Question: I want to make an app like this

I have followed <URL>. I also implement the 'AbsListView.MultiChoiceModeListener' in a separate class because I want to reuse it in several Fragments and Activities.
My problem is: when I long-press the list item, . It responded to a click however (shows that the selector is working).
I have checked and tried-and-error my codes over and over again to make sure I follow everything on the guide correctly, have browsed many trouble-shootings on this topic, but still I can't figure out why the contextual action bar doesn't come up.
Here is one of the Fragments:
'''
public class List extends Bookshelf {
@Override
public View onCreateView(LayoutInflater inflater, ViewGroup container, Bundle savedInstanceState) {
View rootView = inflater.inflate(R.layout.fragment_list, container, false);
ListView list = (ListView) rootView.findViewById(R.id.book_list);
list.setAdapter(new BookListAdapter(getActivity()));
list.setChoiceMode(ListView.CHOICE_MODE_MULTIPLE_MODAL);
list.setMultiChoiceModeListener(new MultiChoiceCallback(list));
return rootView;
}
private static class BookListAdapter extends BaseAdapter {
private LayoutInflater mInflater;
public BookListAdapter(Context context) {
mInflater = LayoutInflater.from(context);
}
public int getCount() {
return 100;
}
public Object getItem(int position) {
return position;
}
public long getItemId(int position) {
return position;
}
public View getView(int position, View convertView, ViewGroup parent) {
ViewHolder holder;
if (convertView == null) {
convertView = mInflater.inflate(R.layout.view_item_book_1text, null);
holder = new ViewHolder();
convertView.setTag(holder);
} else {
holder = (ViewHolder) convertView.getTag();
}
return convertView;
}
static class ViewHolder {
TextView title;
ImageView cover;
}
}
}
'''
Here is the MultiChoiceModeListener ('MultiChoiceCallback.java'):
'''
public class MultiChoiceCallback implements MultiChoiceModeListener {
AbsListView usingView;
public MultiChoiceCallback(AbsListView view) {
usingView = view;
}
@Override
public boolean onActionItemClicked(ActionMode mode, MenuItem item) {
switch (item.getItemId()) {
case R.id.bookDetails:
break;
case R.id.category:
break;
case R.id.delete:
break;
}
return false;
}
@Override
public boolean onCreateActionMode(ActionMode mode, Menu menu) {
mode.getMenuInflater().inflate(R.menu.select_book, menu);
return false;
}
@Override
public void onDestroyActionMode(ActionMode mode) {
}
@Override
public boolean onPrepareActionMode(ActionMode mode, Menu menu) {
return false;
}
@Override
public void onItemCheckedStateChanged(ActionMode mode, int position, long id, boolean checked) {
final int checkedCount = usingView.getCheckedItemCount();
switch (checkedCount) {
case 0:
mode.setTitle(null);
break;
case 1:
mode.setTitle("1 item selected");
break;
default:
mode.setTitle("" + checkedCount + " items selected");
break;
}
}
}
'''
The layout for the Fragment ('layout/fragment_list.xml'):
'''
<?xml version="1.0" encoding="utf-8"?>
<ListView xmlns:android="http://schemas.android.com/apk/res/android"
android:id="@+id/book_list"
android:layout_width="match_parent"
android:layout_height="match_parent" >
</ListView>
'''
The View list item that is inflated ('layout/view_item_book_1text.xml'):
'''
<?xml version="1.0" encoding="utf-8"?>
<LinearLayout xmlns:android="http://schemas.android.com/apk/res/android"
android:layout_width="match_parent"
android:layout_height="51dp"
android:background="@color/blue_when_clicked"
android:clickable="true"
android:focusable="true"
android:layout_marginLeft="3dp"
android:layout_marginRight="3dp"
android:gravity="center_vertical"
android:orientation="horizontal" >
<ImageView
android:id="@+id/cover"
android:contentDescription="@string/cover"
android:layout_width="75dp"
android:layout_height="45dp"
android:layout_marginTop="3dp"
android:layout_marginBottom="3dp"
android:scaleType="fitCenter"
android:src="@drawable/cover_02" />
<TextView
android:id="@+id/title"
android:layout_width="wrap_content"
android:layout_height="wrap_content"
android:paddingLeft="3dp"
android:text="A Book Title"
android:textAppearance="?android:attr/textAppearanceMedium" />
</LinearLayout>
'''
The color selector for each list item ('color/blue_when_clicked.xml'):
'''
<selector xmlns:android="http://schemas.android.com/apk/res/android" >
<item android:drawable="@drawable/color_light_blue" android:state_pressed="true"/> <!-- pressed -->
<item android:drawable="@drawable/color_light_gray" android:state_focused="true"/> <!-- focused -->
<item android:drawable="@drawable/color_light_gray" android:state_activated="true"/> <!-- selected -->
</selector>
'''
Any help would be very appreciated!
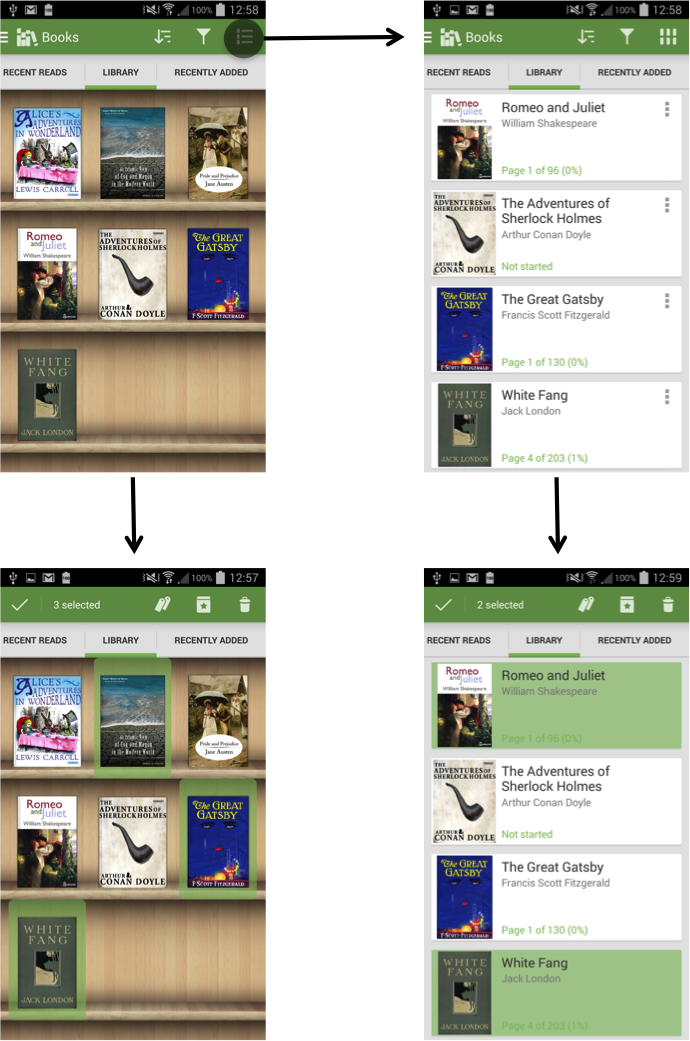
Answer: Aha! Found the bug! It is because of the
'''
android:clickable="true"
android:focusable="true"
'''
in the 'layout/view_item_book_1text.xml'
Sorry to bother everyone! Hope this becomes a troubleshooting note for someone else